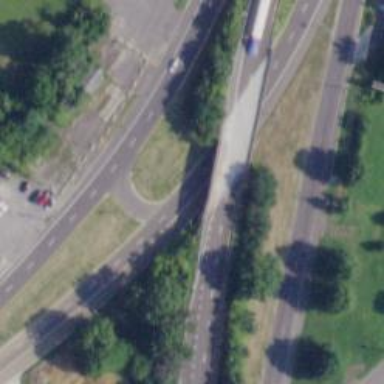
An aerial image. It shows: Trunk link highway.